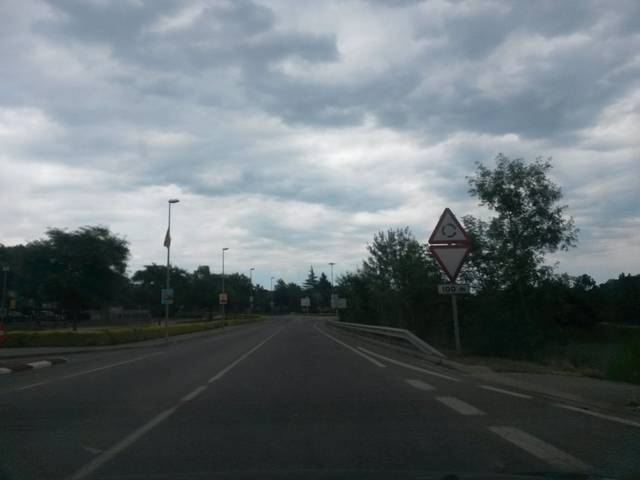
Region: Spain
Coordinates: 41.938, 2.764